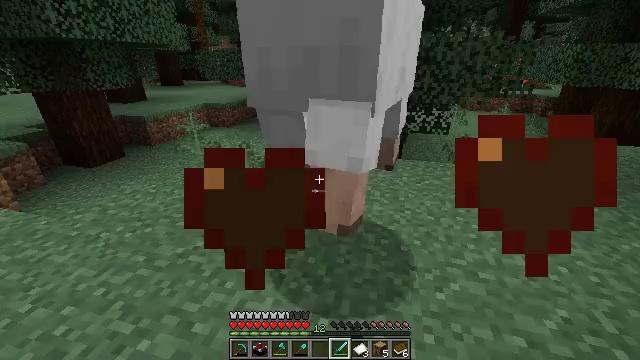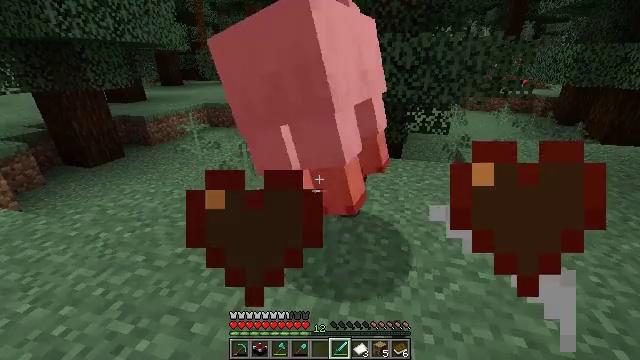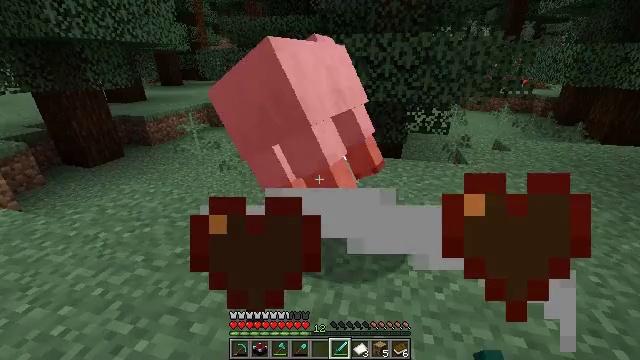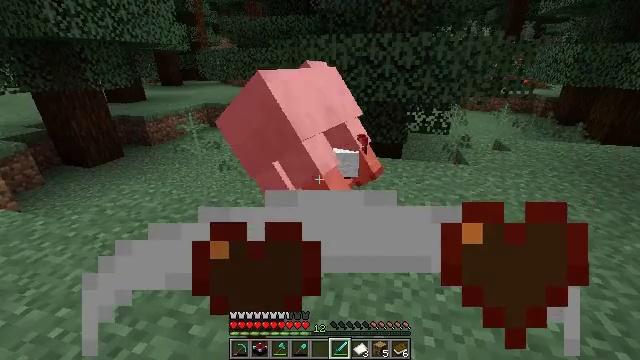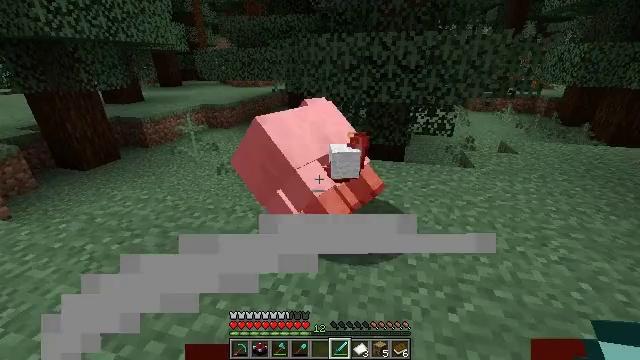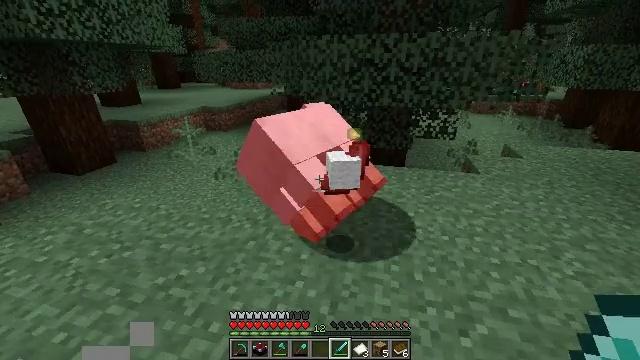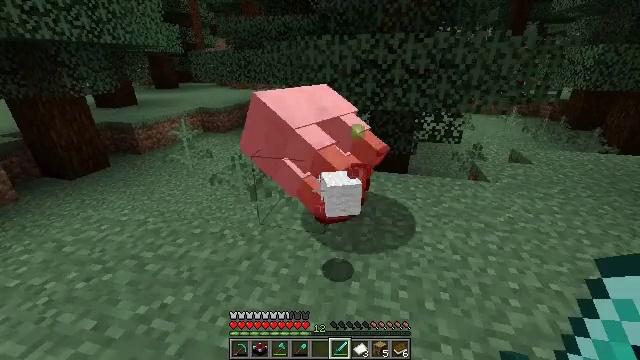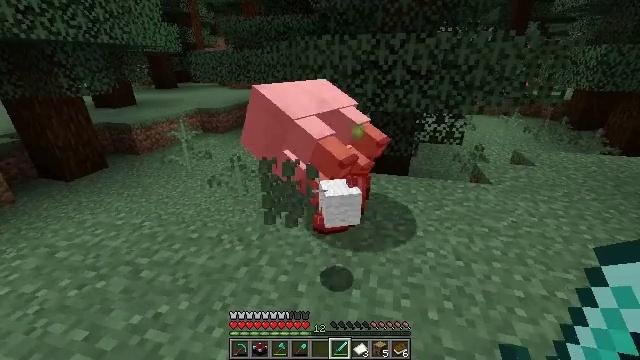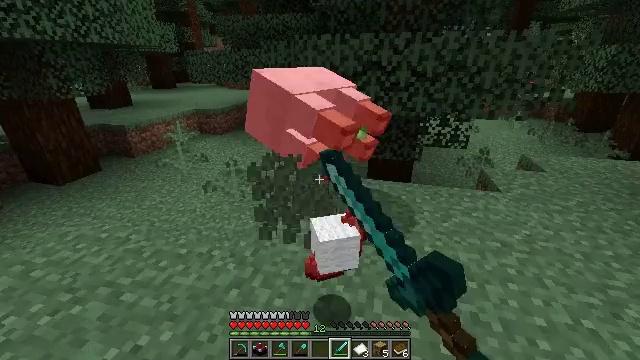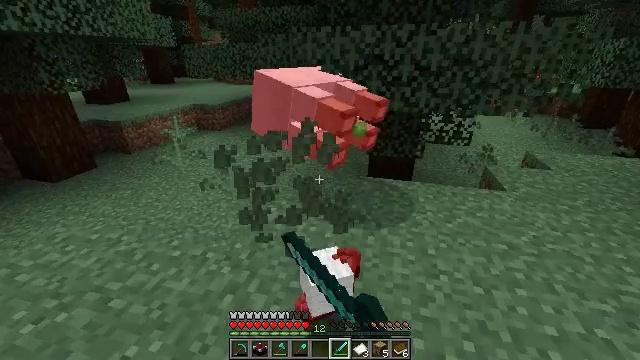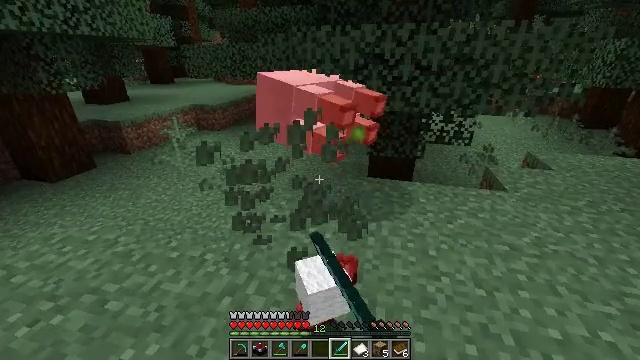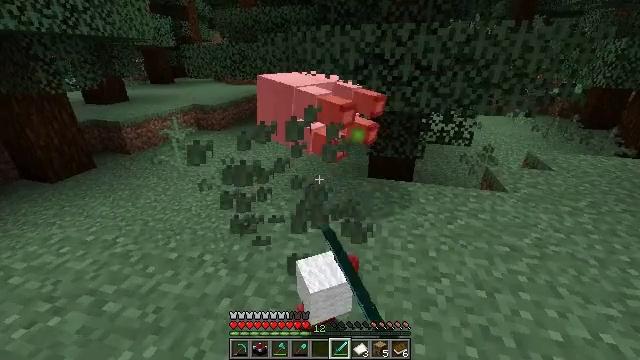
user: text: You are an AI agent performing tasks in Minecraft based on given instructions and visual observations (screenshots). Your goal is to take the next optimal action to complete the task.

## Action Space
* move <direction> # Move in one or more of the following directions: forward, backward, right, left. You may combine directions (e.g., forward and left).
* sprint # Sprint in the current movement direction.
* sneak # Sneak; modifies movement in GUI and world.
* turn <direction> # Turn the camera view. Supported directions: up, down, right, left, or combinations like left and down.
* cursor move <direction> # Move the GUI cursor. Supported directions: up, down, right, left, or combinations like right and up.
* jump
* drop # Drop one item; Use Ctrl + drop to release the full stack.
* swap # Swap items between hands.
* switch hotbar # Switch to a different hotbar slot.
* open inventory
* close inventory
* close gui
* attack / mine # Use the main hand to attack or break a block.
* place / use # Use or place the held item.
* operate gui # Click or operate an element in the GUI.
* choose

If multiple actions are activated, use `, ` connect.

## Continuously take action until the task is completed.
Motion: motion action
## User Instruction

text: Break the fern to clear the area.
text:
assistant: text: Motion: no_op
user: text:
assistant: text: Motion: no_op
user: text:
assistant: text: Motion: move forward
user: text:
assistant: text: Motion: move forward
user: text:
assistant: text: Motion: move forward
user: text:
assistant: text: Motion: move forward
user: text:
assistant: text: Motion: move forward, attack / mine
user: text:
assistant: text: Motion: attack / mine
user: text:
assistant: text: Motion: turn down, attack / mine
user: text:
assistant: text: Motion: attack / mine
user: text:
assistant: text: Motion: move forward
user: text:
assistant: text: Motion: no_op